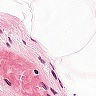
Metastatic tissue present: no